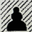
Piece: bP